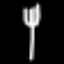
Label: fork